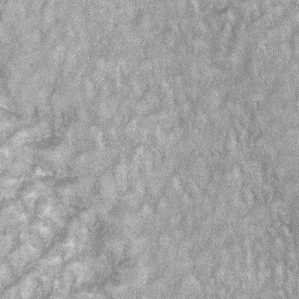
Label: frost